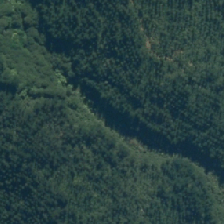
Land cover: manuka_kanuka